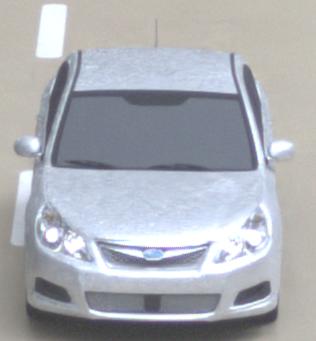
Make: Subaru
Model: Legacy 2.0R
Detailed model: Legacy (IV) Limousine
Model produced from: 2007/09
Model produced until: 2008/10
Doors: 4
Color: white
Road condition: wet road
Daytime: morning or afternoon
Contrast: low contrast